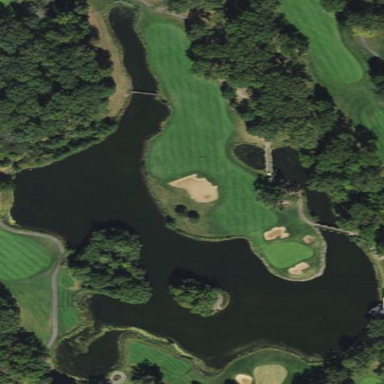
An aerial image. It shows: Scenic view of water hazard on golf course. The natural water feature adds beauty to the landscape.